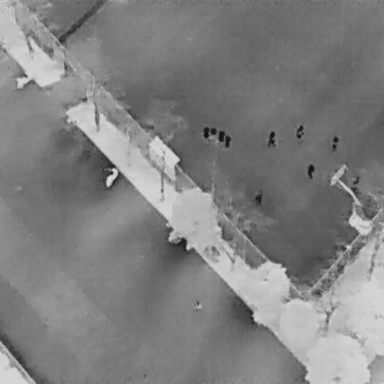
There are seven objects shown in the infrared image, including two Bicycles, and five People.